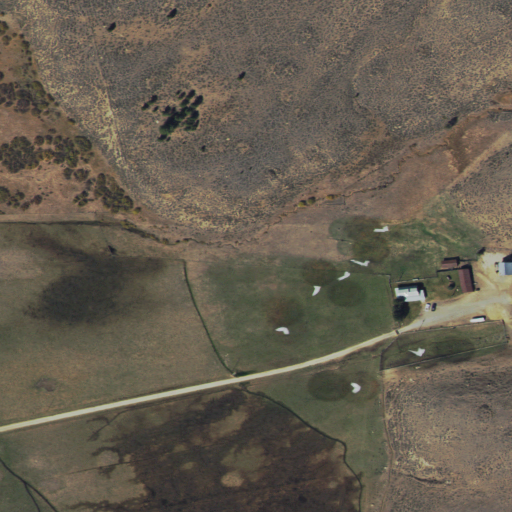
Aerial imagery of valley in Idaho named Grover Gulch containing shrub, herbaceous wetlands, woody wetlands, open development, pasture, low intensity development, and deciduous forest